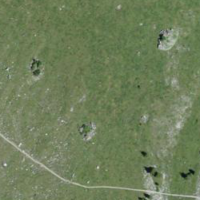
EUNIS habitat code: 26
Species observed at this site:
Dryas octopetala